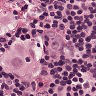
Metastatic tissue present: yes